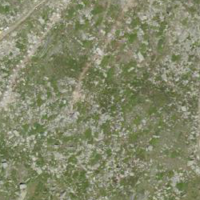
EUNIS habitat code: 26
Species observed at this site:
Prunella collaris
Saxifraga aspera